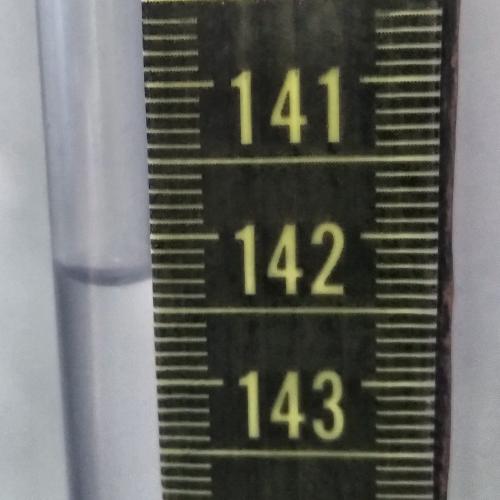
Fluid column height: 142.3 cm